Aerial crown-view tile of a tropical tree (Barro Colorado Island, Panama), acquired 20250616:
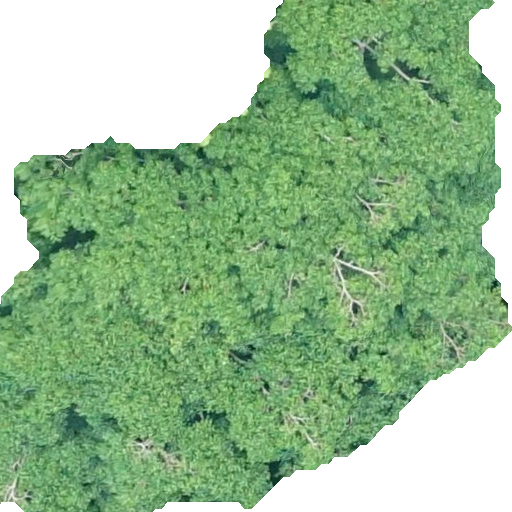
Species: Hura crepitans
GBIF accepted scientific name: Hura crepitans
Crown area: 302.086 m²